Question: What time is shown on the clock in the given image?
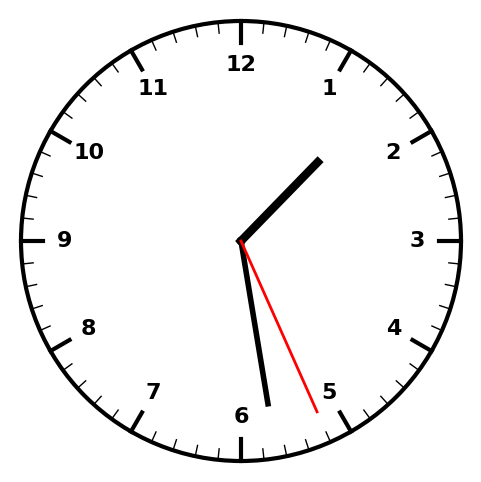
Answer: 01:28:26